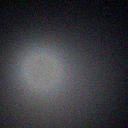
Screen state: off